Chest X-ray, PA view. Patient: 40 years old, sex F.
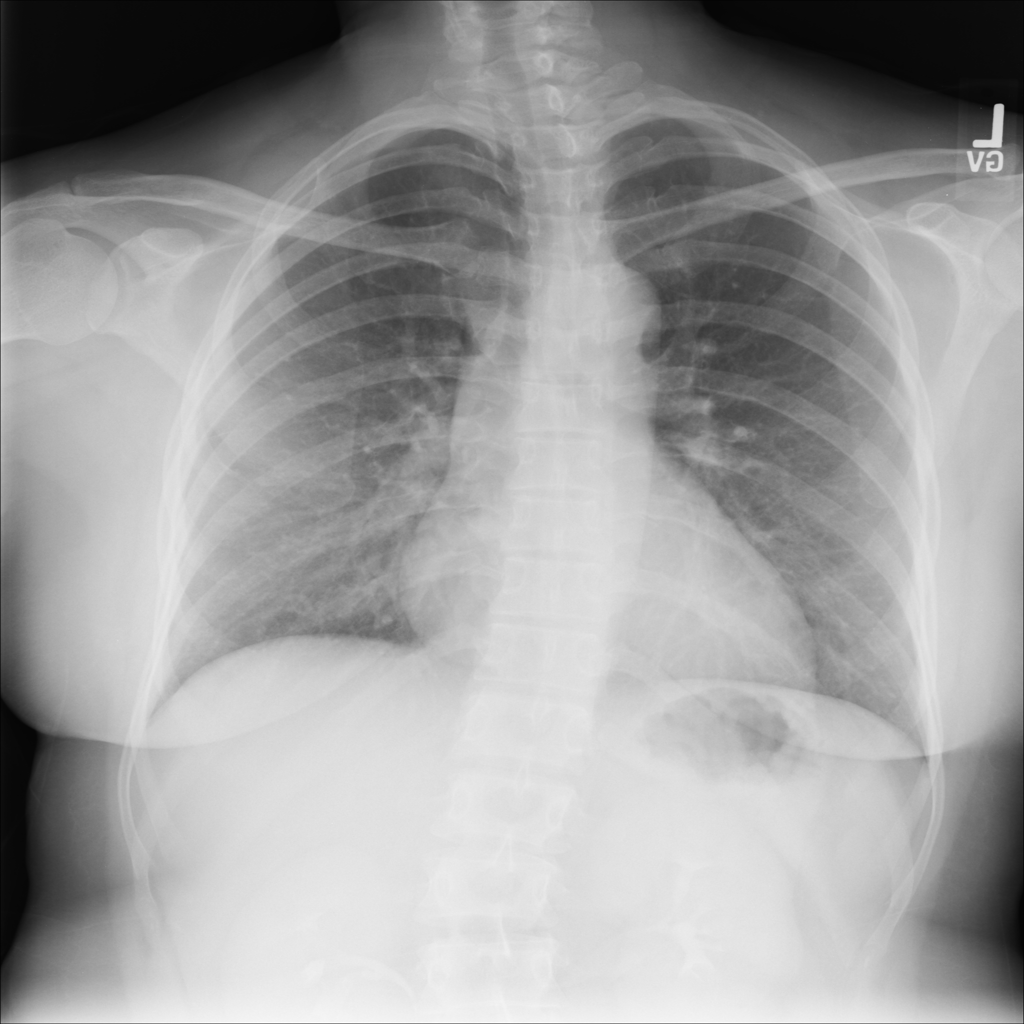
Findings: No Finding